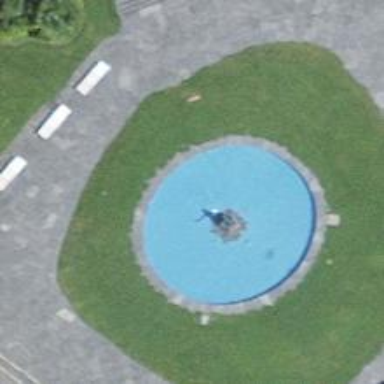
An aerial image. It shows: Statue is seen in the image.